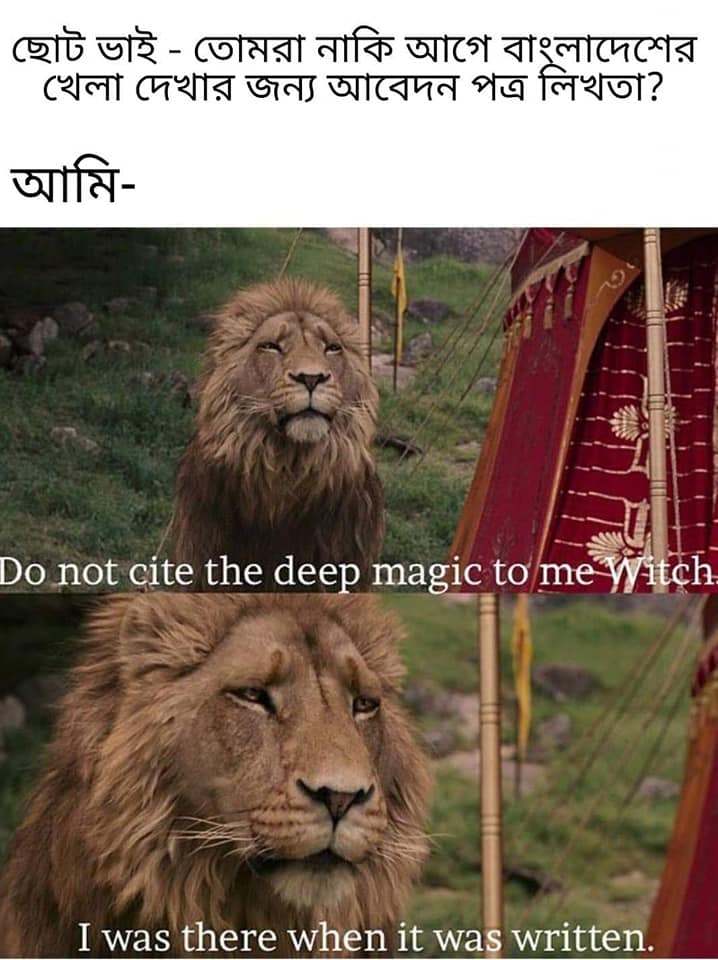
Caption: ছোট ভাই - তোমরা নাকি আগে বাংলাদেশের খেলা দেখার জন্য আবেদন পত্র লিখতা ?    আমি -   Do not cite the deep magic to me Witch    I was there when it was written.
Label: non-hate